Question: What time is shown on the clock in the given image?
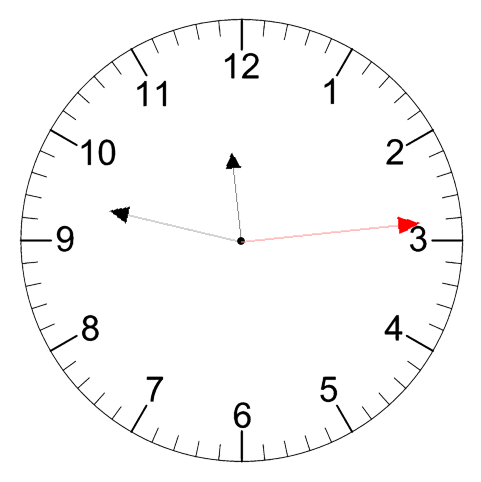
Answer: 11:47:14